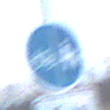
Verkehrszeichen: GetrennterRadUndGehwegRadwegLinks
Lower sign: HinweisDurchVerbaleAngabe2
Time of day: SunriseSunset
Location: Outdoor (Nature)
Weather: PartlyCloudy
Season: NotSpecified
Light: Natural